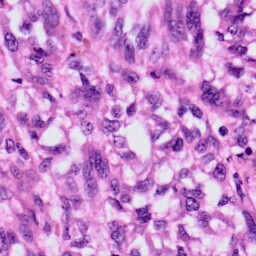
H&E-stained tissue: Skin